Question: I am doing a CG project in openGL using glut in C++ and I need to get a text as output but I am getting this error but it works fine when written in C:

So how can I make it work for C++ or is there any other way of printing text in glut.
'''
#include<GL/glut.h>
#include<bits/stdc++.h>
#include<string.h>
GLdouble width,height;
int wd;
int xc,yc;
void reshape(int w,int h)
{
width=(GLdouble) w;
height=(GLdouble) h;
glViewport(0, 0, (GLsizei) width, (GLsizei) height);
glMatrixMode(GL_PROJECTION);
glLoadIdentity();
gluOrtho2D(0.0,width,0.0,height);
}
void draw_score(long long int score)
{
long long int tempsc = score;
char str[15];
// glRasterPos2f(0.1, 0.5);
glutStrokeString(GLUT_STROKE_ROMAN,"hii");
}
void display(void)
{
glClear (GL_COLOR_BUFFER_BIT | GL_DEPTH_BUFFER_BIT);
glPushMatrix();
//glTranslatef(1280/2.0-250,600/2.0-250,0);
long long a1=2;
glPushMatrix();
glTranslatef(200,300,0.0);
glScalef(0.2,0.2,1);
draw_score(a1);
glPopMatrix();
glFlush ();
}
int main(int argc, char** argv)
{
glutInit(&argc, argv);
glutInitDisplayMode (GLUT_SINGLE | GLUT_RGB | GLUT_DEPTH);
glutInitWindowSize (600, 600);
glutInitWindowPosition (100, 100);
glutCreateWindow ("hello");
glutReshapeFunc(reshape);
glutDisplayFunc(display);
// OpenGL init
//glEnable(GL_DEPTH_TEST);
glutMainLoop();
return 0;
}
'''
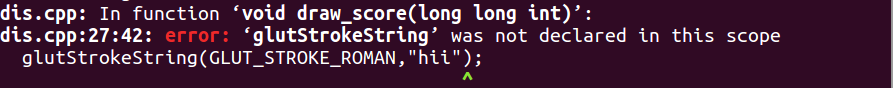
Answer: 'glutStrokeString()' is a <URL>:
> 3.4 Differences from GLUT 3.7...3.4.5 String RenderingNew functions have been added to render full character strings
(including carriage returns) rather than rendering one character at a
time. More functions return the widths of character strings and the
font heights, in pixels for bitmapped fonts and in OpenGL units for
the stroke fonts.
Use 'freeglut.h' instead of 'glut.h' to pull in the declaration.